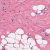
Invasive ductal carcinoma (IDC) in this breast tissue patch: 0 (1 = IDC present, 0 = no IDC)